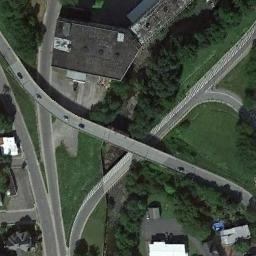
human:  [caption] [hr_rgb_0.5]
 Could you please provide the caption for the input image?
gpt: The overpass is next to the grass and some trees .

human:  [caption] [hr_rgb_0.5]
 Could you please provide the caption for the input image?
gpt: The directional overpass is over the roads on the green space .

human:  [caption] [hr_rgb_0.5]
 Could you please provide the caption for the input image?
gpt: An overpass is bent into two circles .

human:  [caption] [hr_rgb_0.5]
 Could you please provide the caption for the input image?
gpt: There are numerous trees beside the overpass .

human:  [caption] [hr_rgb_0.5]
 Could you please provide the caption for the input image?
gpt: There are some green trees and meadows around the overpass .